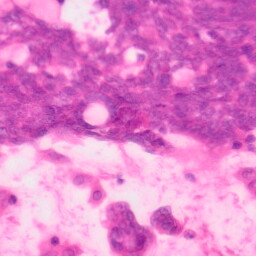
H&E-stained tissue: Colon